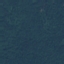
Land use / land cover: Forest